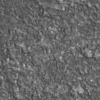
Label: not_dusty